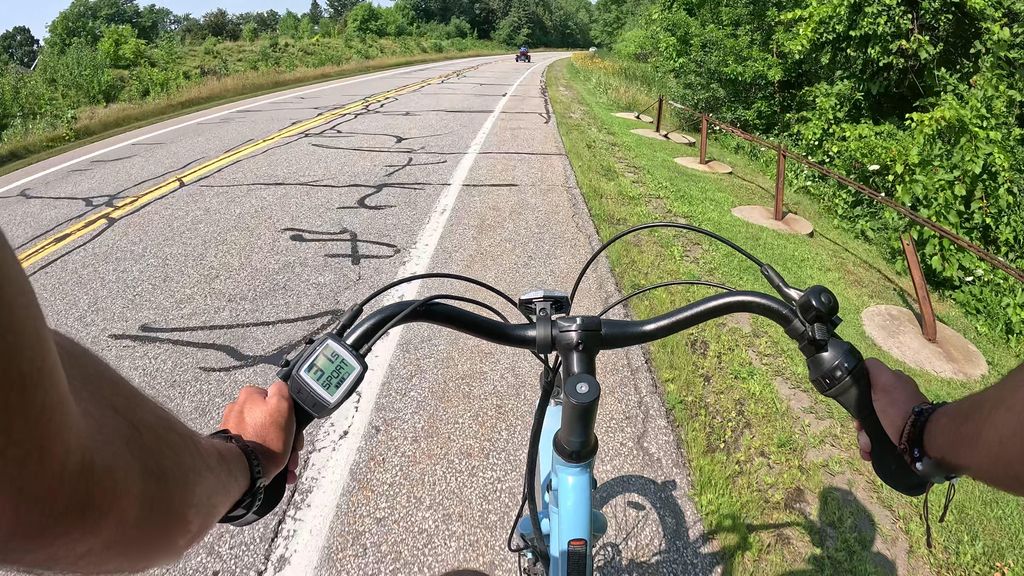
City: ottawa-gatineau